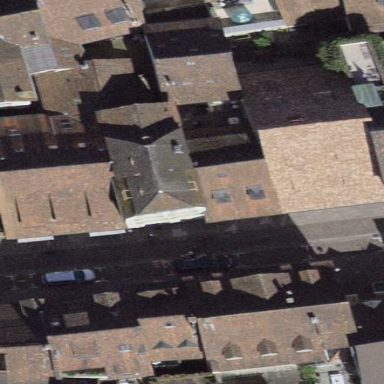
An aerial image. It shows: Building with tile roof.